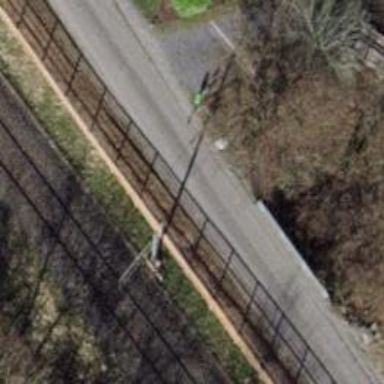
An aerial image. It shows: Asphalt cycleway bridge with high-quality surface.